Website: crate-barrel
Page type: newsletter-management
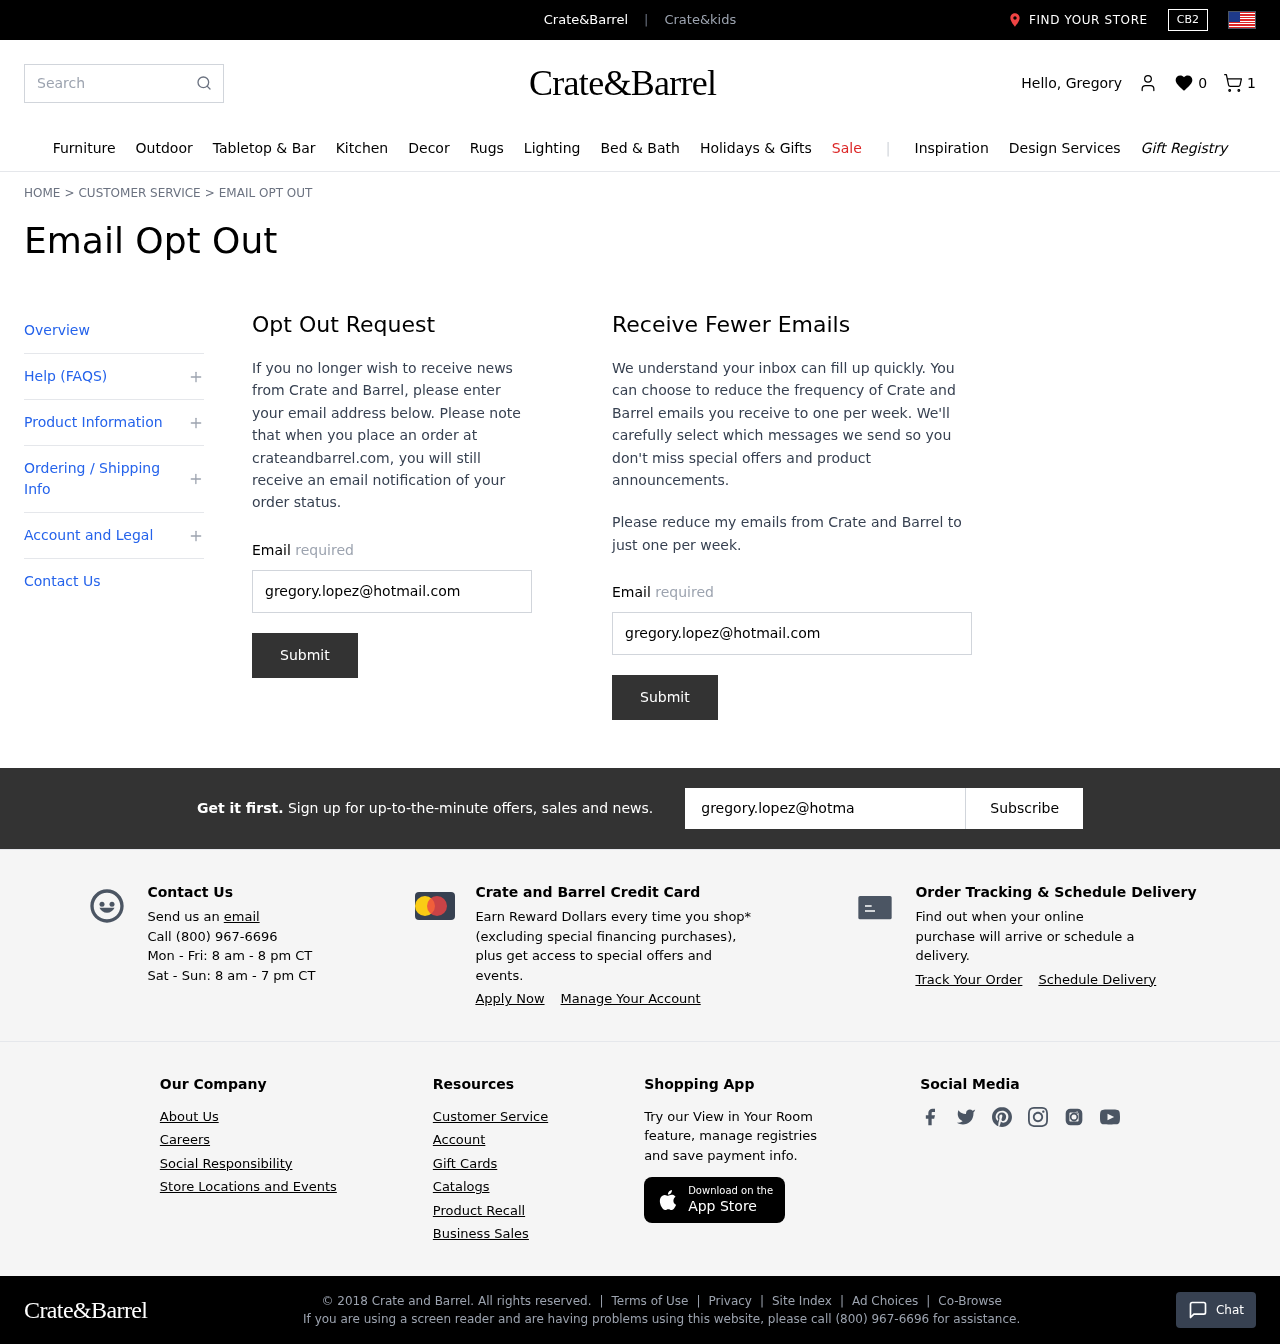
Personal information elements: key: PII_EMAIL
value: gregory.lopez@hotmail.com
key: PII_EMAIL2
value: gregory.lopez@hotmail.com
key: PII_EMAIL3
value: gregory.lopez@hotmail.com
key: PII_FIRSTNAME
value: Gregory
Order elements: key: ORDER_NUM_ITEMS
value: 1
Search elements: key: HEADER_SEARCH
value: Search
Other elements: key: WISHLIST_COUNT
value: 0